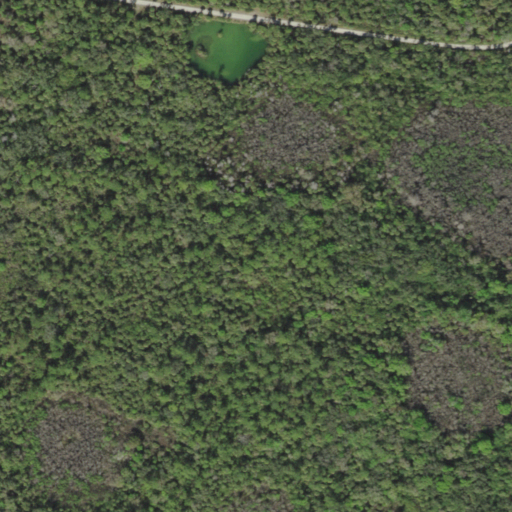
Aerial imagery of island in Florida named Platt Island containing evergreen forest, woody wetlands, and open water